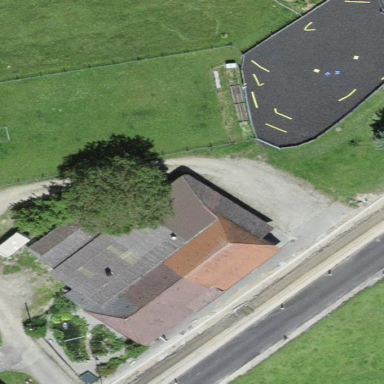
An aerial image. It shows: Farmyard area.